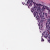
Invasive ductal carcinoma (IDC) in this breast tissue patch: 0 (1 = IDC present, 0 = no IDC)